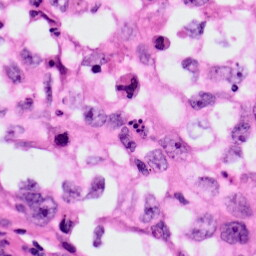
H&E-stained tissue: Lung